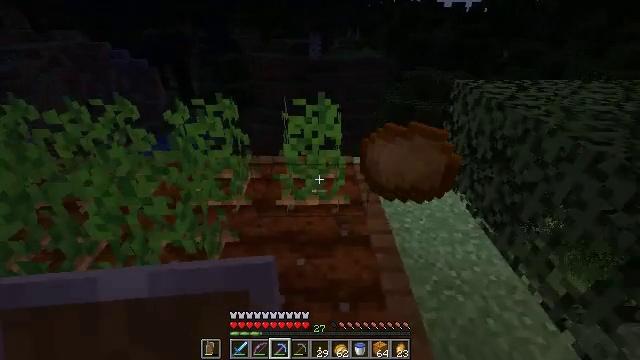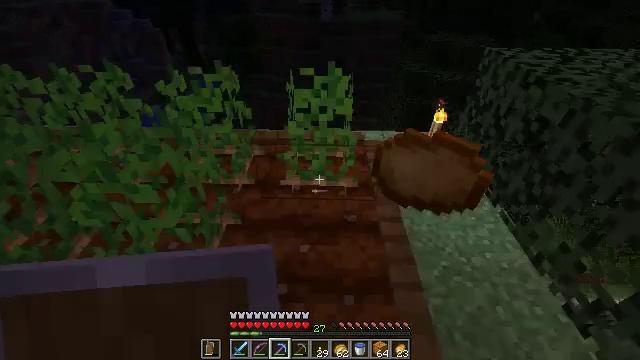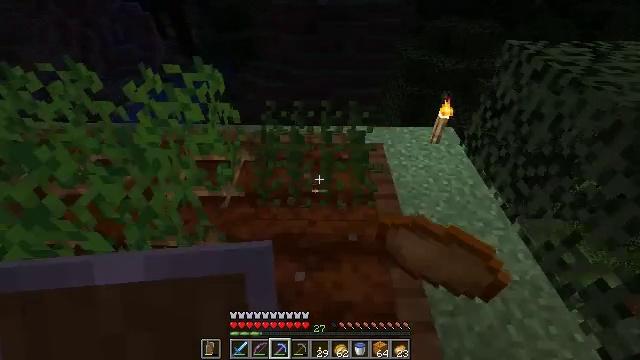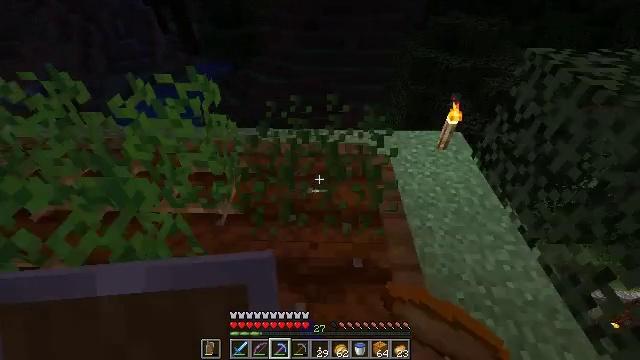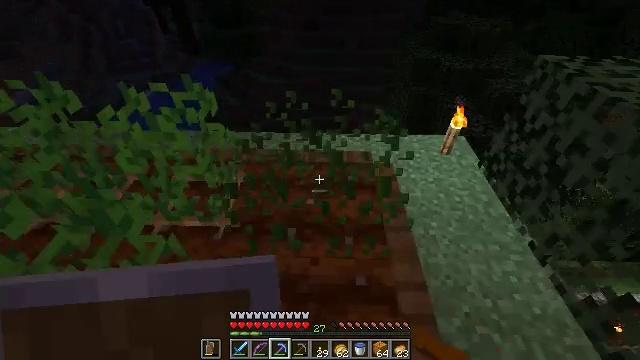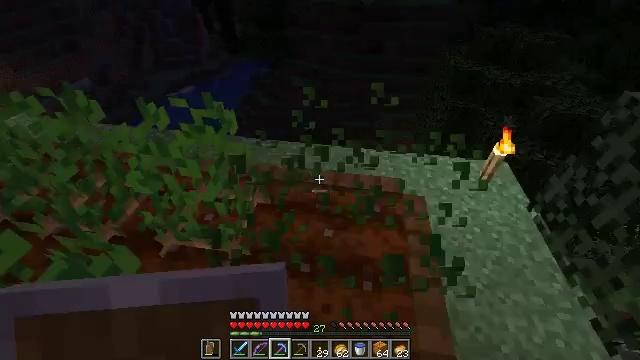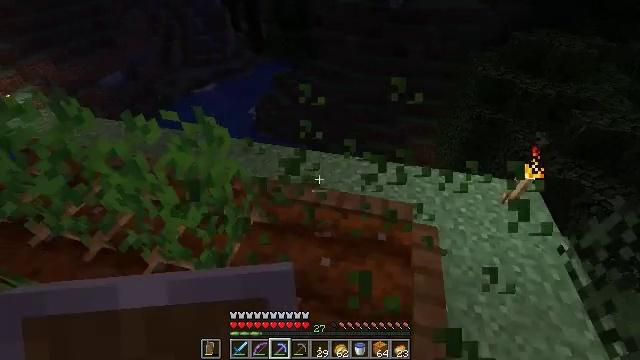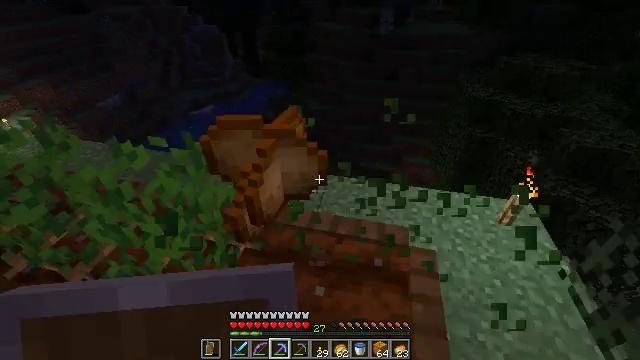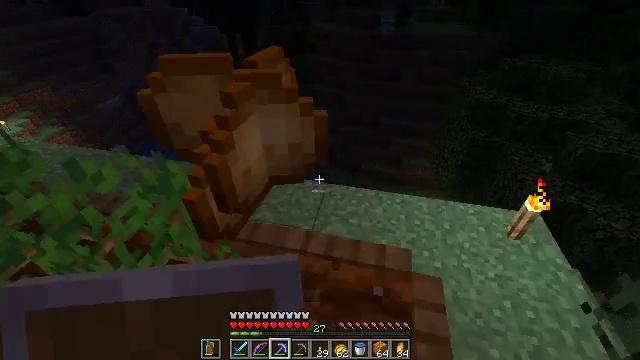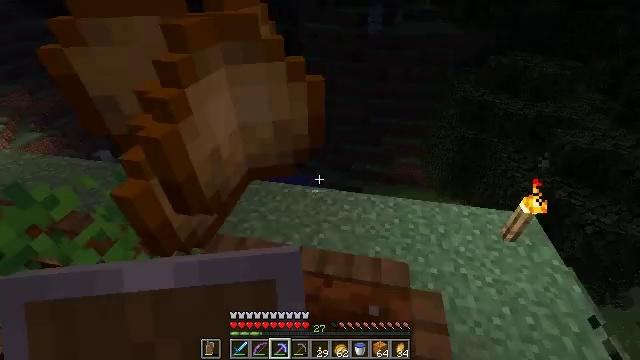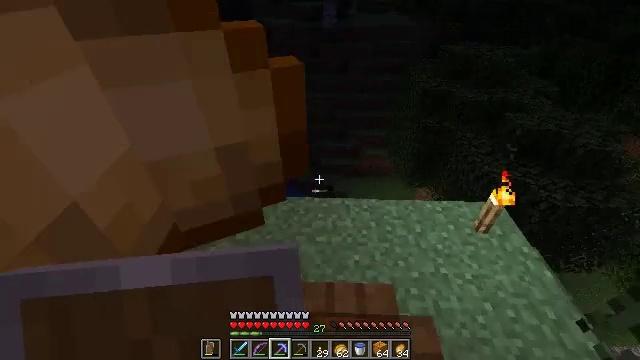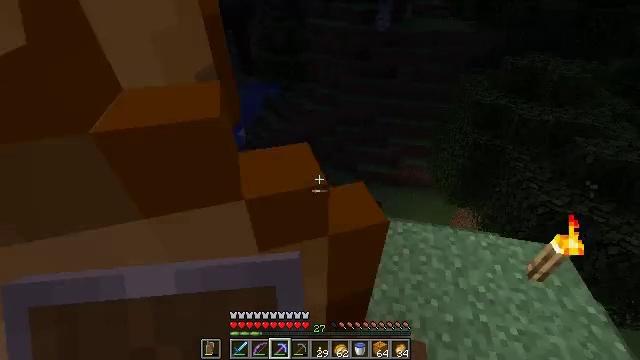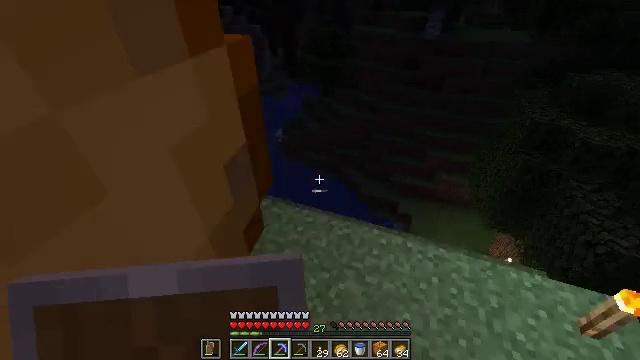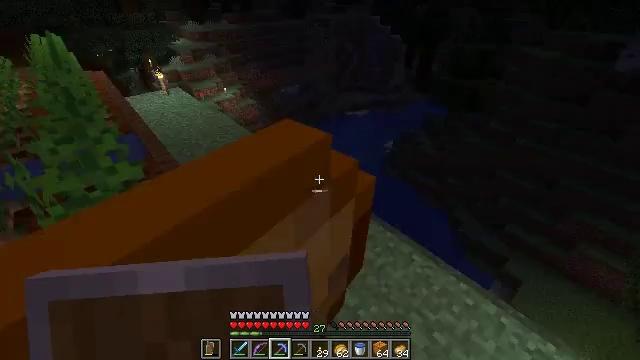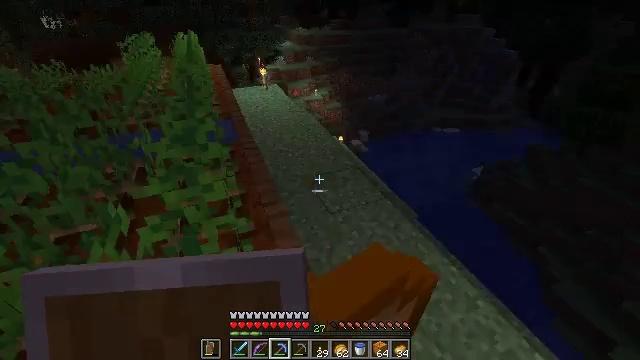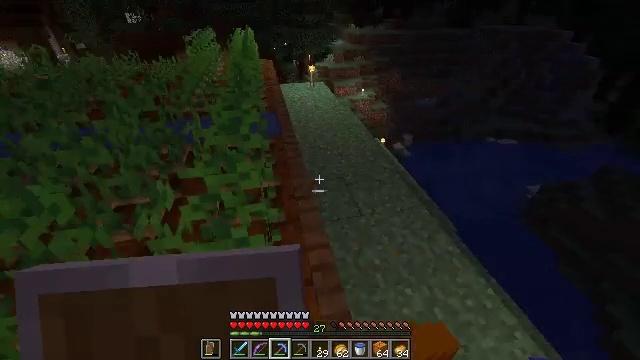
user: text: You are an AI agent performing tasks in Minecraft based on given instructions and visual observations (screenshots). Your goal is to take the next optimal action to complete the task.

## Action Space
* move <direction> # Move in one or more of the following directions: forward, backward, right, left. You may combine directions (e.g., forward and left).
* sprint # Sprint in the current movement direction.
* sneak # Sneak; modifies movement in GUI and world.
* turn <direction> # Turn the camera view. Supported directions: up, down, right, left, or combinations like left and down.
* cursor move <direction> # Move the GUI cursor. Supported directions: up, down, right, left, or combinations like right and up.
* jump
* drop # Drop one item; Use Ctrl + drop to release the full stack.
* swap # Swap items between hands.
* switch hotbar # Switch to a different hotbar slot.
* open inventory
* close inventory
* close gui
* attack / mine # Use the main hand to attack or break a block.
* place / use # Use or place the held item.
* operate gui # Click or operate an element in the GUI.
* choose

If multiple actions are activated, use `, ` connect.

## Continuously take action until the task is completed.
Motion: motion action
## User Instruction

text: Break the potato plant to gather potatoes.
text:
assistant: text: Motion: move forward, turn left and down
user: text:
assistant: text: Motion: move forward, turn down, attack / mine
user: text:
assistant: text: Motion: move forward, attack / mine
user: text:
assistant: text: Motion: move forward
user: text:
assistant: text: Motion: move forward and move right, turn left
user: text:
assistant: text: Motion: move forward and move right, turn left
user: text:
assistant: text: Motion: move forward, turn right and up
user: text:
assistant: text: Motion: move forward
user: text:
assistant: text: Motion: move forward, turn right
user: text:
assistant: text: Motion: move forward, turn right
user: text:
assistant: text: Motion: move forward, turn left
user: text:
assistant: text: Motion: turn left
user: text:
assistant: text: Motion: turn left and up
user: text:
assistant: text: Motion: turn left and up
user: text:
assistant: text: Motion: turn left
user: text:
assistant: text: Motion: turn left
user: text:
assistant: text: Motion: turn left and down
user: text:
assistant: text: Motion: turn left
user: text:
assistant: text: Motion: no_op
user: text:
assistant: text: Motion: turn right and up
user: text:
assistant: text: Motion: no_op
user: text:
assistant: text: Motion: turn left
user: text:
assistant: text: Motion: turn left
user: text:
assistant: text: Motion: no_op
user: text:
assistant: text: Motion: turn left and down
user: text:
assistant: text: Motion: turn left and down
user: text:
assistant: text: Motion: turn left and down
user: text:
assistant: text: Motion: turn down
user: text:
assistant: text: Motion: turn left
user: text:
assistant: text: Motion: no_op